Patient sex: M
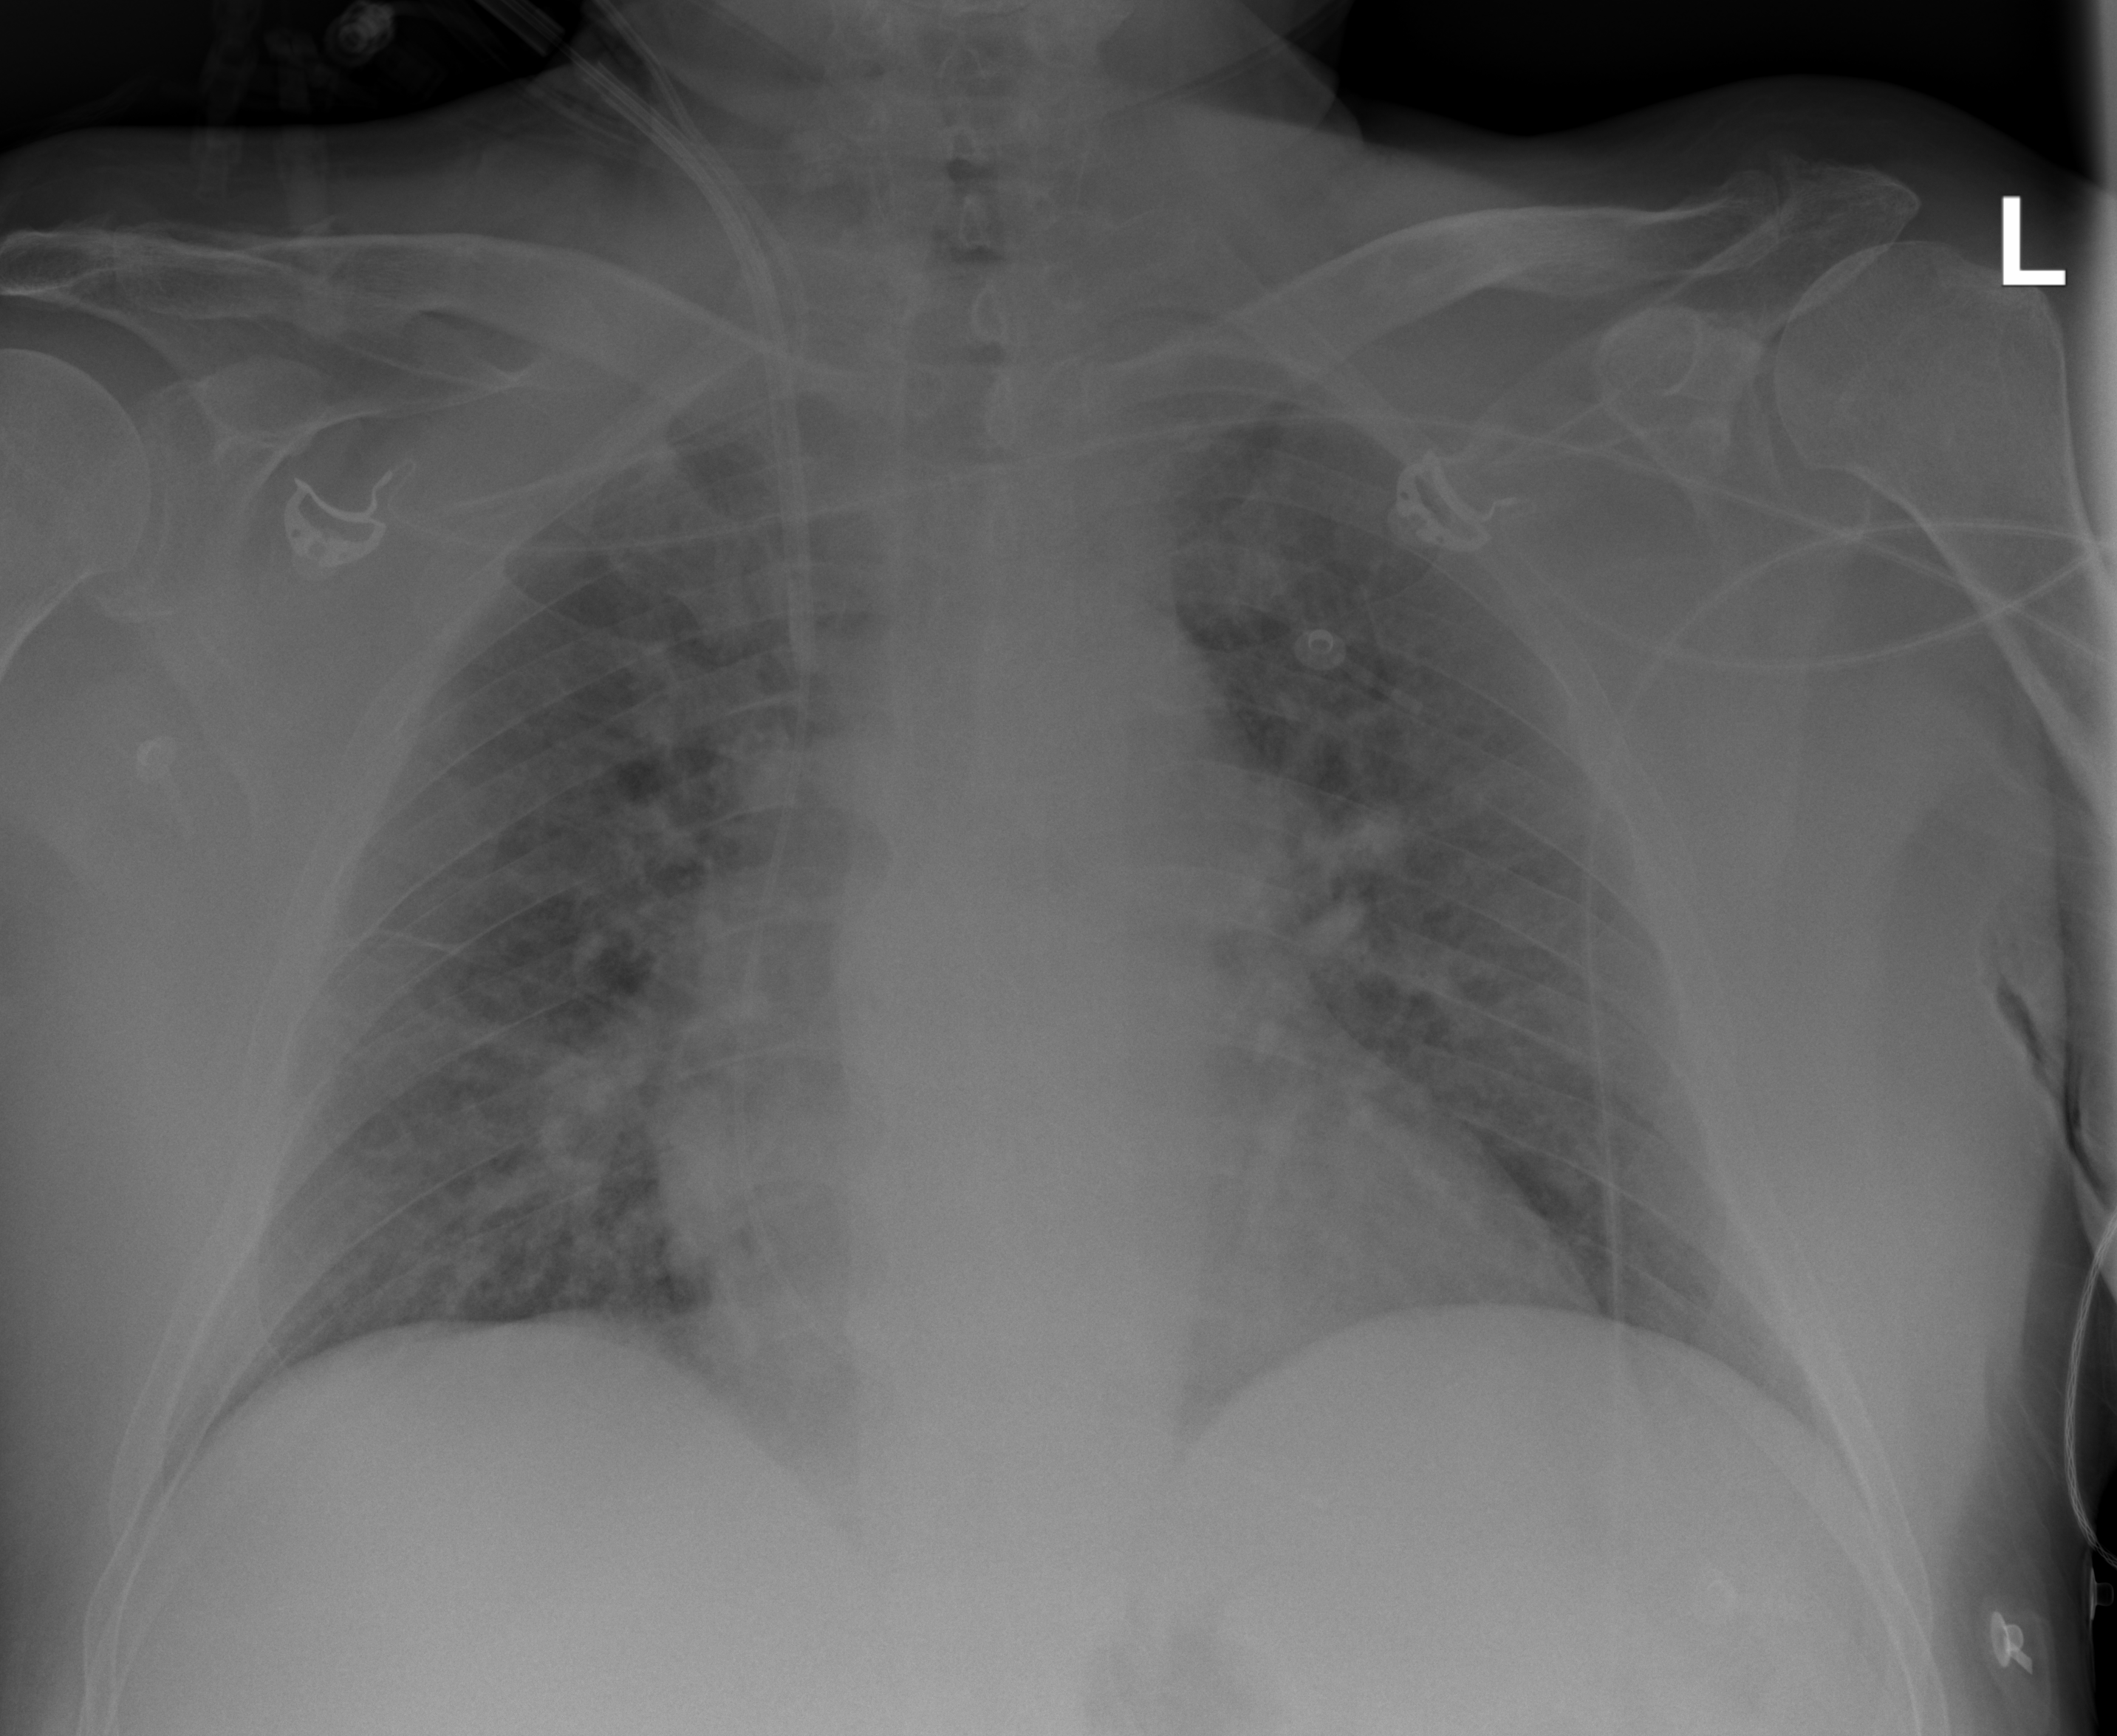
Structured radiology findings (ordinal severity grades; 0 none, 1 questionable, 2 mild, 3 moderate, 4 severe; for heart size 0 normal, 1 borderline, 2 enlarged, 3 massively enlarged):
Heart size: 2
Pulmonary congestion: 2
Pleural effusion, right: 0
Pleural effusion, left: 0
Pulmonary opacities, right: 2
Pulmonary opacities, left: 2
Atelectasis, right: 2
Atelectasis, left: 0